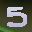
Label: 5